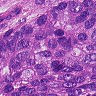
Metastatic tissue present: yes